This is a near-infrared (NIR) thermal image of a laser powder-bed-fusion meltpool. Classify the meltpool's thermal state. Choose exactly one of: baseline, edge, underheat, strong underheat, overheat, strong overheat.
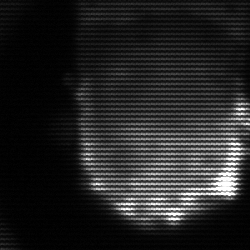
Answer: baseline